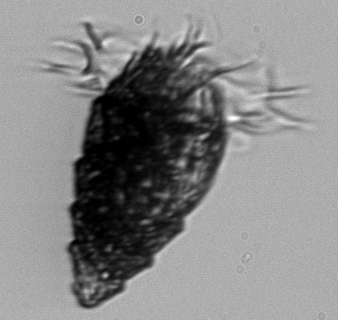
Label: Laboea_strobila